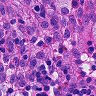
Metastatic tissue present: no